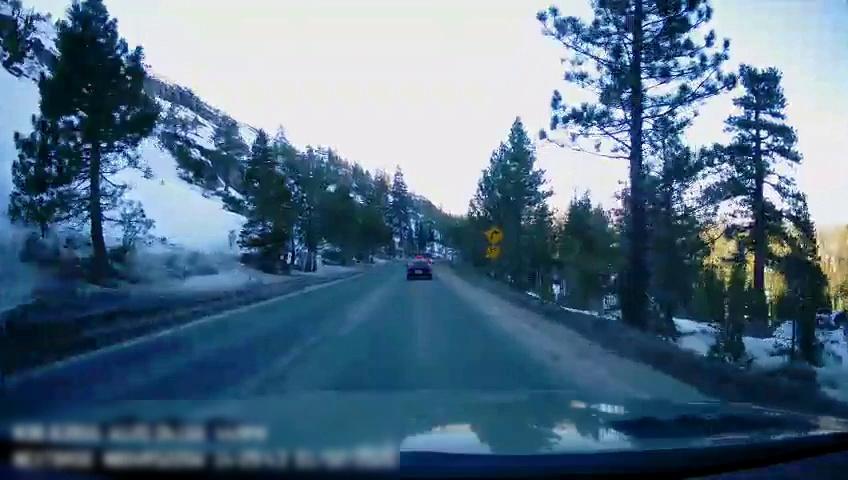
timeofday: Day
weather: Sunny
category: Drivable Space
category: Vehicles | Car
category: Lanes | Opposite Lane
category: Lanes | Opposite Lane
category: Lanes | Current Lane
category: Traffic | Signs
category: Traffic | Signs